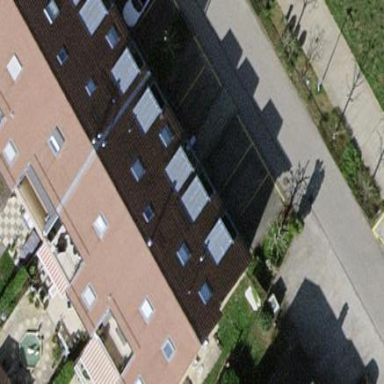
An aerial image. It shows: View of apartment building.